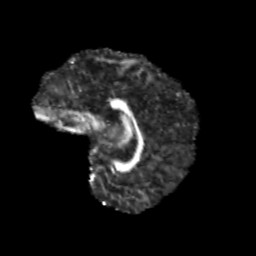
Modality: FA
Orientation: sagittal
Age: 13
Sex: female
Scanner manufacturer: siemens
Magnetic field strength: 3 T
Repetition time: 3.8 s
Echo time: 0.07 s